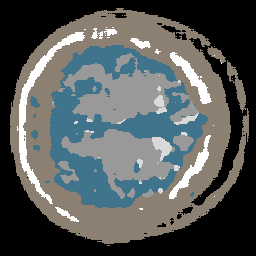
Label: no_lesion